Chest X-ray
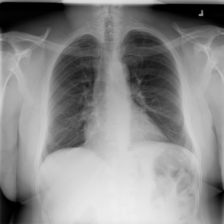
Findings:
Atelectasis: negative
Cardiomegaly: negative
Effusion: negative
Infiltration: negative
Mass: negative
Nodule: negative
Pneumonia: negative
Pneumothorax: negative
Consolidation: negative
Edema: negative
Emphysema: negative
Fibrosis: negative
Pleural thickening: negative
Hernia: negative